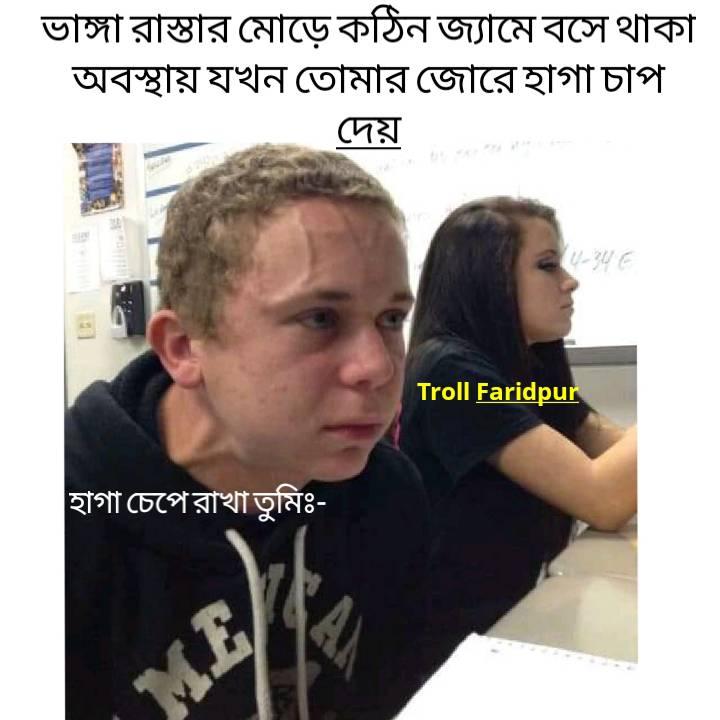
Caption: ভাঙ্গা রাস্তার মোড়ে কঠিন জ্যামে বসে থাকা অবস্থায় যখন তোমার জোরে হাগা চাপ দেয়      হাগা চেপে রাখা তুমি
Label: non-hate